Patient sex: M
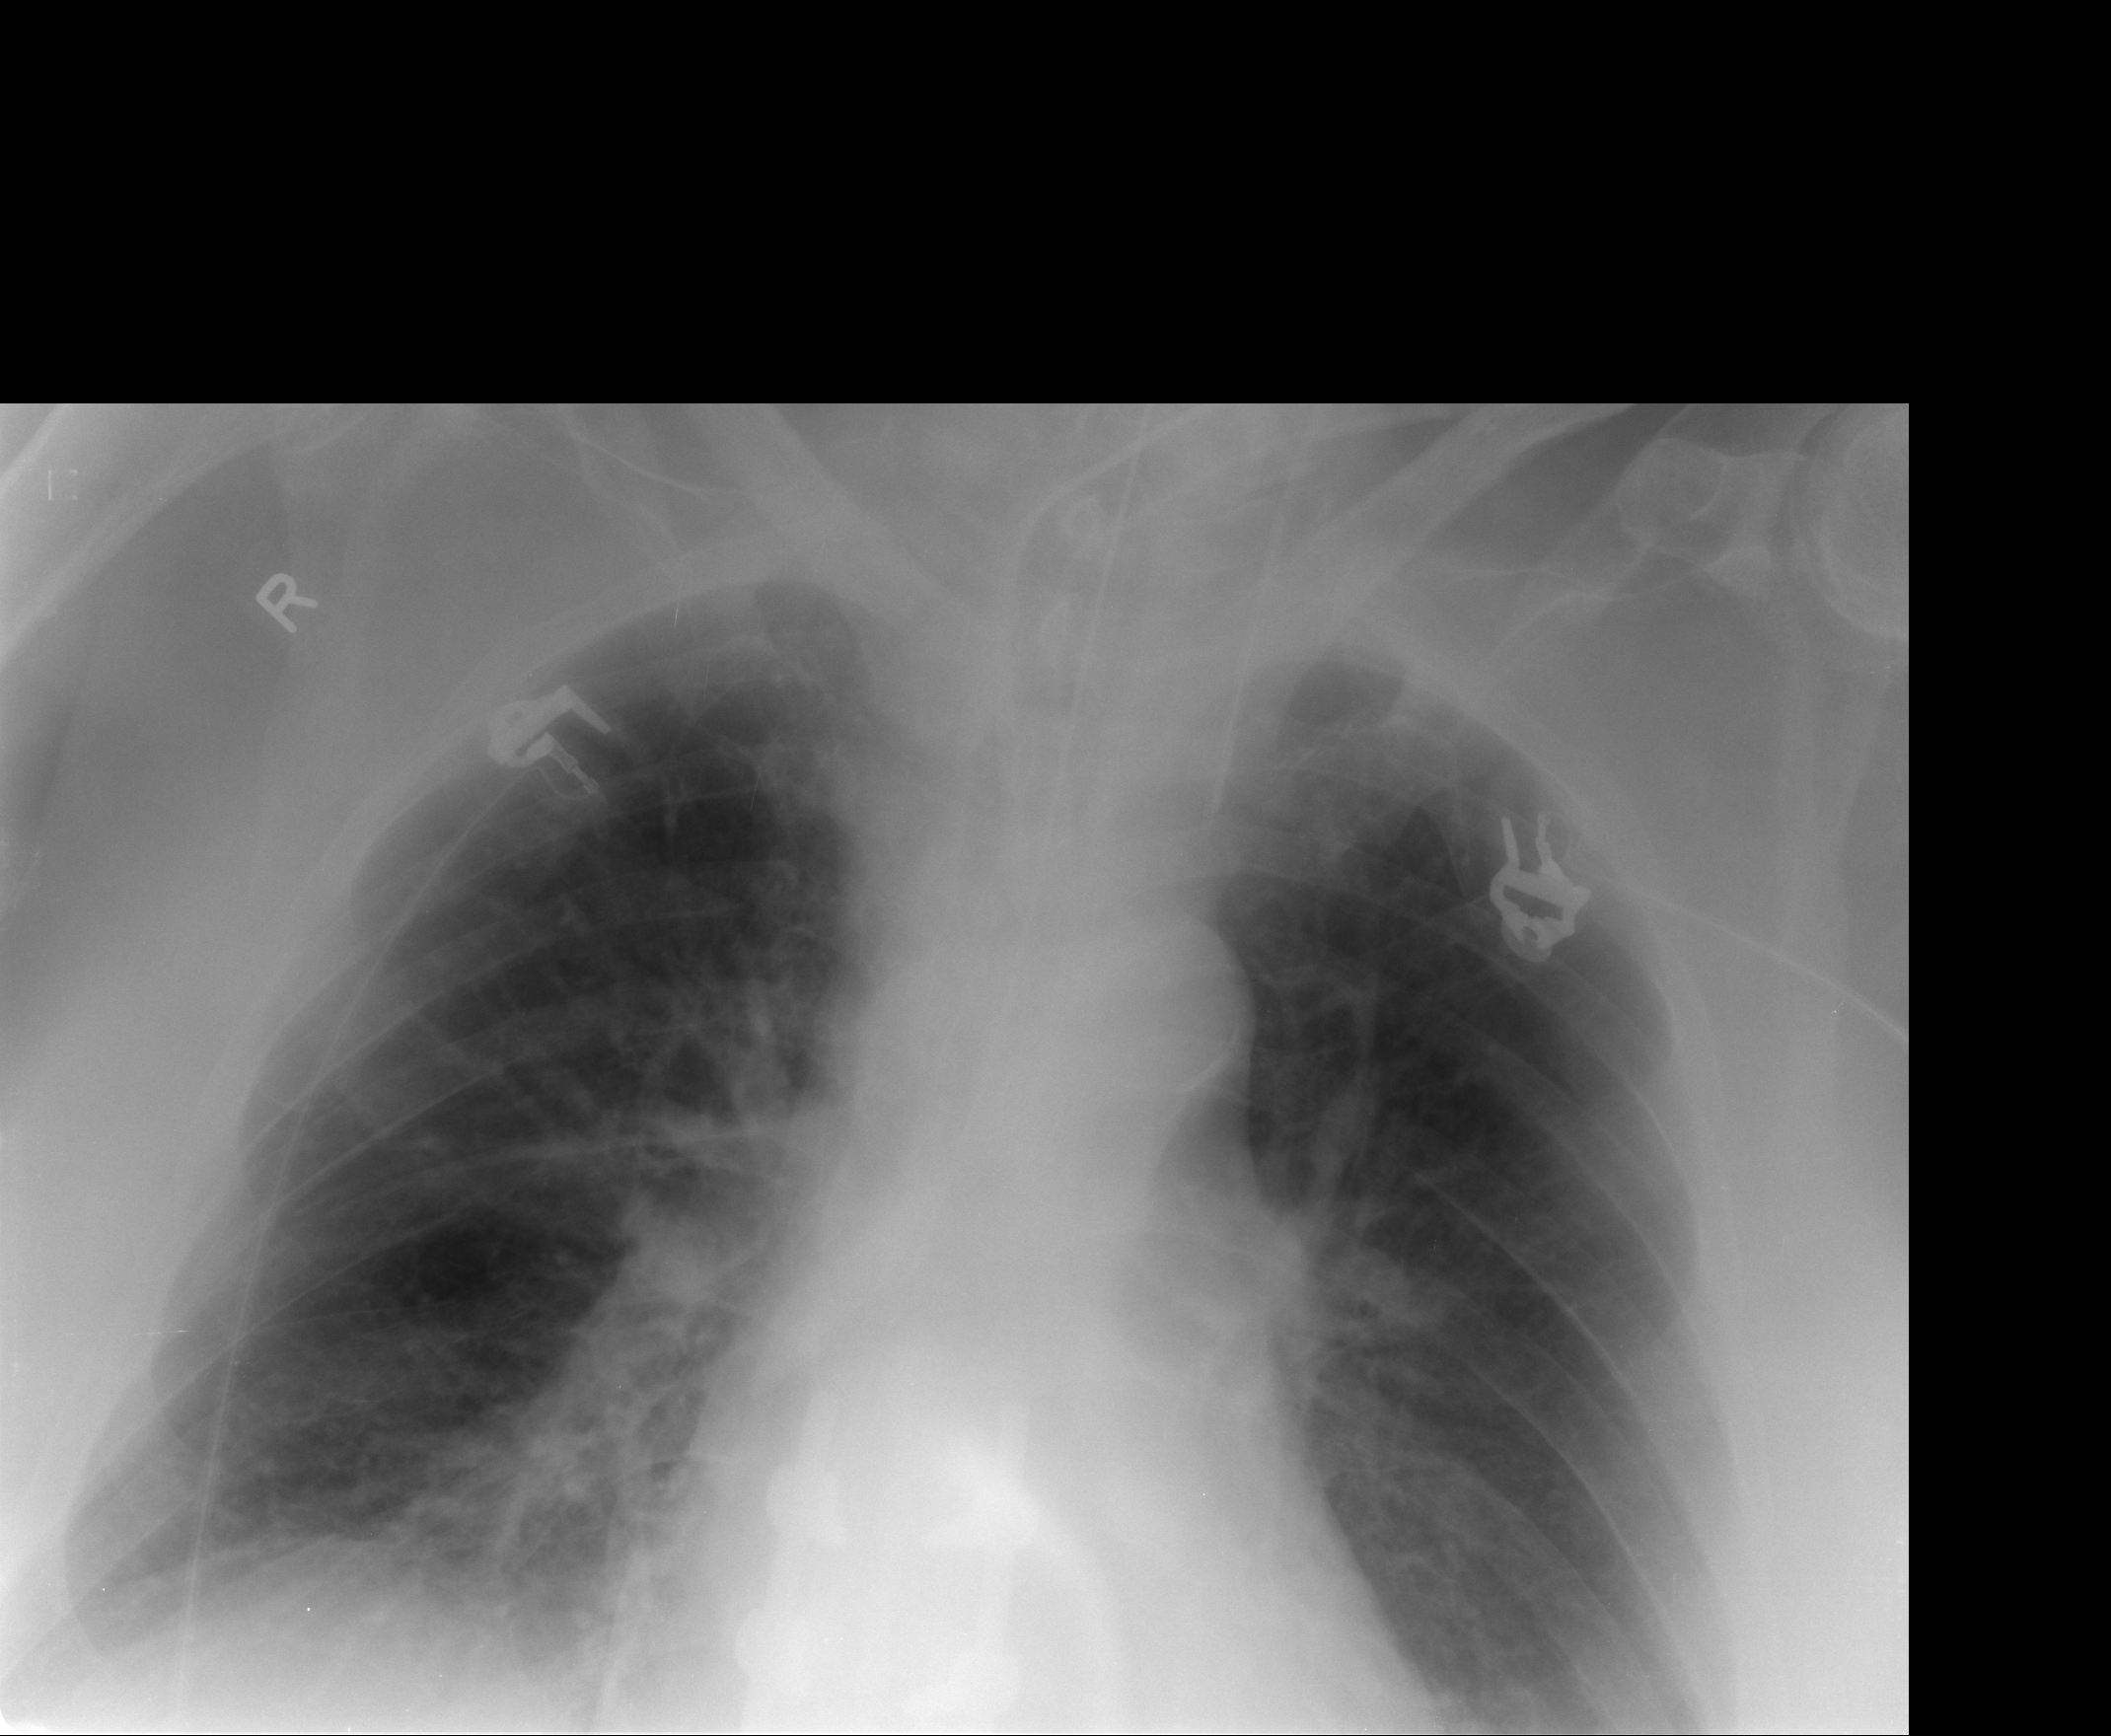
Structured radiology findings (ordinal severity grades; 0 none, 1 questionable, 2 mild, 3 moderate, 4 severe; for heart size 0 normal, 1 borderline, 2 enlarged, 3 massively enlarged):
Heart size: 1
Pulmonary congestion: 0
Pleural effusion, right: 2
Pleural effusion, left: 0
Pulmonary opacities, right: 1
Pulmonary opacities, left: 0
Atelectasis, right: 2
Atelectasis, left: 1